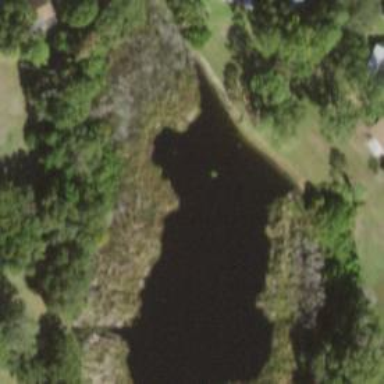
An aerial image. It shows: Beautiful lake surrounded by nature.